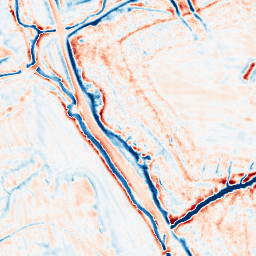
Category: edge_preserving
Decomposition family: bilateral
Decomposition parameters: d: 15
sigma_color: 150
sigma_space: 150
Upsampling method: regularized
Upsampling parameters: scale: 2
lambda_reg: 0.01
Upsampling scale: 2